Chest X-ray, AP view. Patient: 48 years old, sex F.
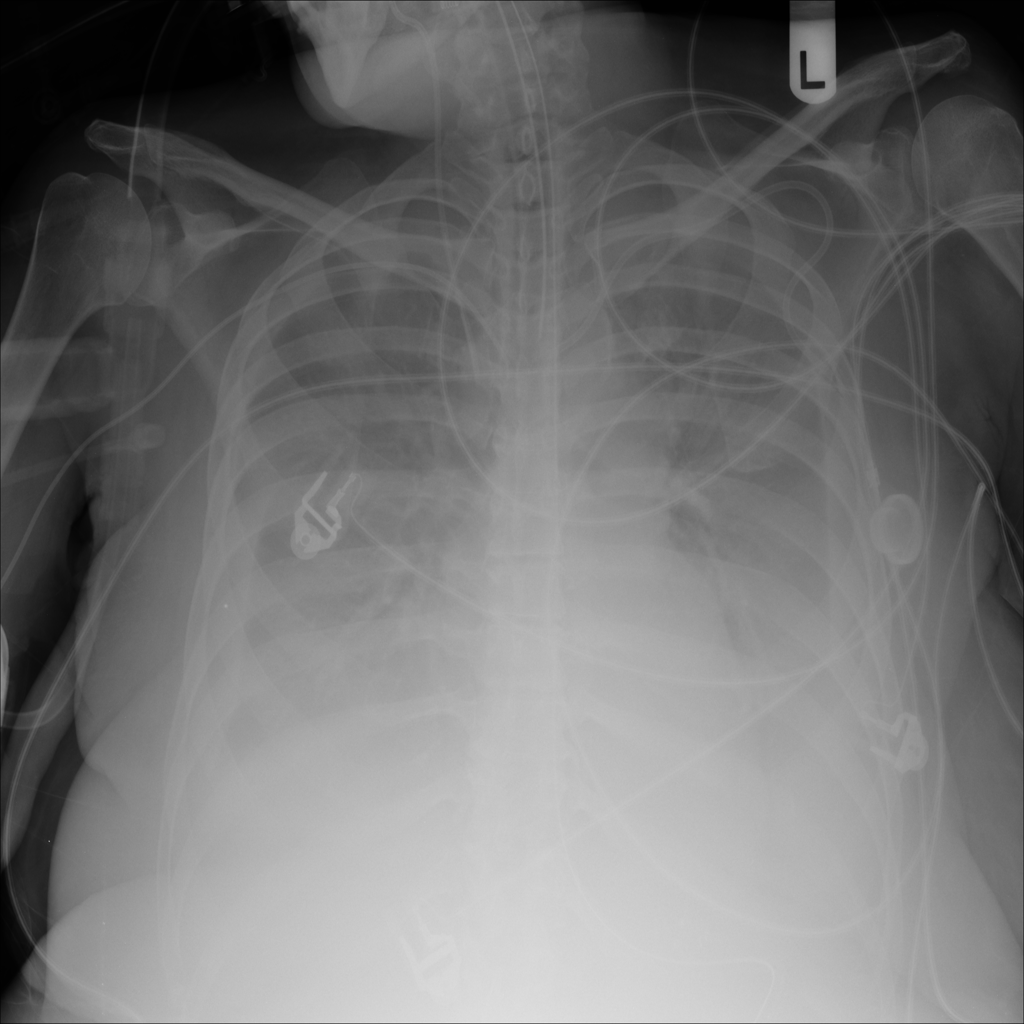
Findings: Atelectasis, Consolidation, Effusion